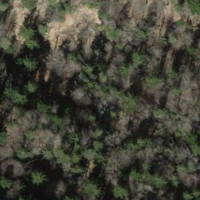
EUNIS habitat code: 44
Species observed at this site:
Corvus corone
Cyanistes caeruleus
Lophophanes cristatus
Chloris chloris
Pyrrhula pyrrhula
Dendrocopos major
Turdus viscivorus
Fringilla coelebs
Buteo buteo
Turdus merula
Fringilla montifringilla
Parus major
Pica pica
Regulus regulus
Garrulus glandarius
Corvus corax
Accipiter nisus
Periparus ater